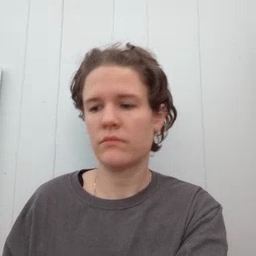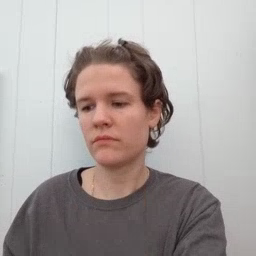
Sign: hungry